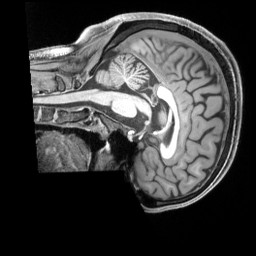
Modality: T1w
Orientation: sagittal
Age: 26
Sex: male
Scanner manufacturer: siemens
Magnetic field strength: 3 T
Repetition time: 2 s
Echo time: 0.00212 s